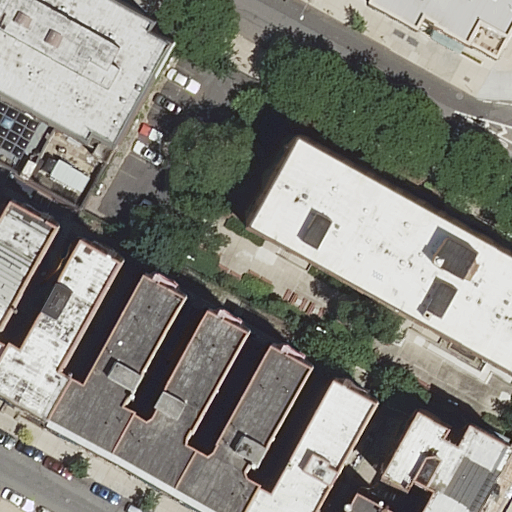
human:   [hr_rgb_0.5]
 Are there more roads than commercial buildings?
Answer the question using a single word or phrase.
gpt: yes

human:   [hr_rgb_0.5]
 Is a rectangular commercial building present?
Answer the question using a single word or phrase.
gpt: no

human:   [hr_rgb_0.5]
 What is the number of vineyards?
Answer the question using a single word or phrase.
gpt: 0

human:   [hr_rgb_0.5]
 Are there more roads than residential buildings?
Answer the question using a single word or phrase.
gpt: no

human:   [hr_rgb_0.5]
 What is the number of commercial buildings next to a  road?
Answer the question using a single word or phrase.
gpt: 0

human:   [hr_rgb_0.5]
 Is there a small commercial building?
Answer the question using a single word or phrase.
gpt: no

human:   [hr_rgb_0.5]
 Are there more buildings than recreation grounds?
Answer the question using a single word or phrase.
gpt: yes

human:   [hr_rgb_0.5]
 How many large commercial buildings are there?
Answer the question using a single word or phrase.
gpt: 0

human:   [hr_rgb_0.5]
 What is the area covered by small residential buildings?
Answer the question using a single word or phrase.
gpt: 86m2

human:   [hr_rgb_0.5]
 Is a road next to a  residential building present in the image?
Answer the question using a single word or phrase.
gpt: yes

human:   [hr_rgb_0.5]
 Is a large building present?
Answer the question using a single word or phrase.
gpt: yes

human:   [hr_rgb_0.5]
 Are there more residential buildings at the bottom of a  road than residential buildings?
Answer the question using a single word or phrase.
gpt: no

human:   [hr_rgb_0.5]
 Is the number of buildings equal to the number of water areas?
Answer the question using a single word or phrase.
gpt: no

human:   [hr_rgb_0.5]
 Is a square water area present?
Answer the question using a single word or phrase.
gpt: no

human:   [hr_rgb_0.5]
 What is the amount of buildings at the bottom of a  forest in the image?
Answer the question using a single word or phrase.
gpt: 0

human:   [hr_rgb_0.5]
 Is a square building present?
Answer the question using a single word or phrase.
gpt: no

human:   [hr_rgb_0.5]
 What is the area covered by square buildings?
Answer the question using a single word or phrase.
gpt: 0m2

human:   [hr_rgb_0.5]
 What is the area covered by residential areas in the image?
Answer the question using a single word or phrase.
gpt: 0m2

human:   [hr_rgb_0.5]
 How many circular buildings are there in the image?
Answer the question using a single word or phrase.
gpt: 0

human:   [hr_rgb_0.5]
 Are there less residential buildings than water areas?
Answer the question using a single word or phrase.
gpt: no

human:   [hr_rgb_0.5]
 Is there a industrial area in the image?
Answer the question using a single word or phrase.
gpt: no

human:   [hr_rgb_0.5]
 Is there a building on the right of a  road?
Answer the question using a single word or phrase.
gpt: yes

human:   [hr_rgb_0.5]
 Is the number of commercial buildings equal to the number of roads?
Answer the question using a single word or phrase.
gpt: no

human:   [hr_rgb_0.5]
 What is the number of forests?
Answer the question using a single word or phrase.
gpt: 0

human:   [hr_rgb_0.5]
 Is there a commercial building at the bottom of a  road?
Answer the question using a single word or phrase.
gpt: no

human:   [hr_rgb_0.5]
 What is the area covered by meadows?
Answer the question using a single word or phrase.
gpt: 0m2

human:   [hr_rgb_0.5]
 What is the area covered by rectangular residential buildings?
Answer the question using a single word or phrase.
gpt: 369m2

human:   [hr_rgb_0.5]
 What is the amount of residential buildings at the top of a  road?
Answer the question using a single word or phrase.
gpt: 6

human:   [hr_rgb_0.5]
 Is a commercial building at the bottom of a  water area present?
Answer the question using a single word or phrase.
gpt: no

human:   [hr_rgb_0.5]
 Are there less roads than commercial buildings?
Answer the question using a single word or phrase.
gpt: no

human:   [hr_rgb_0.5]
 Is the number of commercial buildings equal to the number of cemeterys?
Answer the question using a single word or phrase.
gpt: yes

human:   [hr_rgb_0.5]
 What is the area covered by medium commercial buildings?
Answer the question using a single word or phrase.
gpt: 0m2

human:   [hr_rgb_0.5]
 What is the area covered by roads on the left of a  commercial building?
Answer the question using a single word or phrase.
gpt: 0m2

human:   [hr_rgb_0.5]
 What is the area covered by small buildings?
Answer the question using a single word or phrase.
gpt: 86m2

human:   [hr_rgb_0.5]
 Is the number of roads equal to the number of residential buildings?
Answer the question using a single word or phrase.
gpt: no

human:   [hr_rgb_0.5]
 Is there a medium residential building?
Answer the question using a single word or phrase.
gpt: yes